Field crop: maize
Growth stage: 2
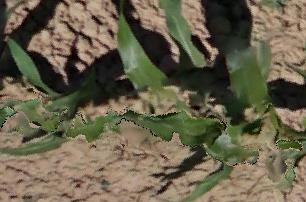
Species: maize